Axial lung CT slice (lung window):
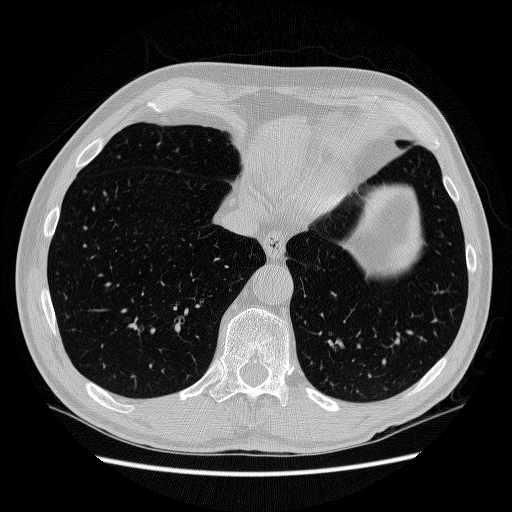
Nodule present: no